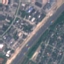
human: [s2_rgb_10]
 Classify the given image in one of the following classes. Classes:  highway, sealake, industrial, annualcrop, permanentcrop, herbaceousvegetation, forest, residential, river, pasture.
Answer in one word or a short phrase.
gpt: Highway